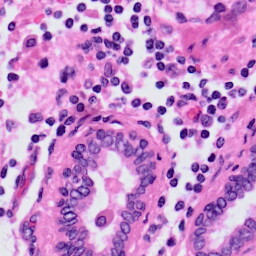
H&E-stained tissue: Prostate